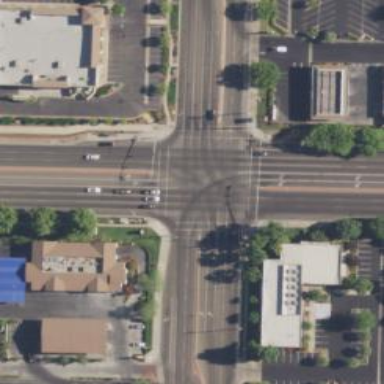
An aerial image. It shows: Controlled crossing with marked lines for pedestrians to cross the road.